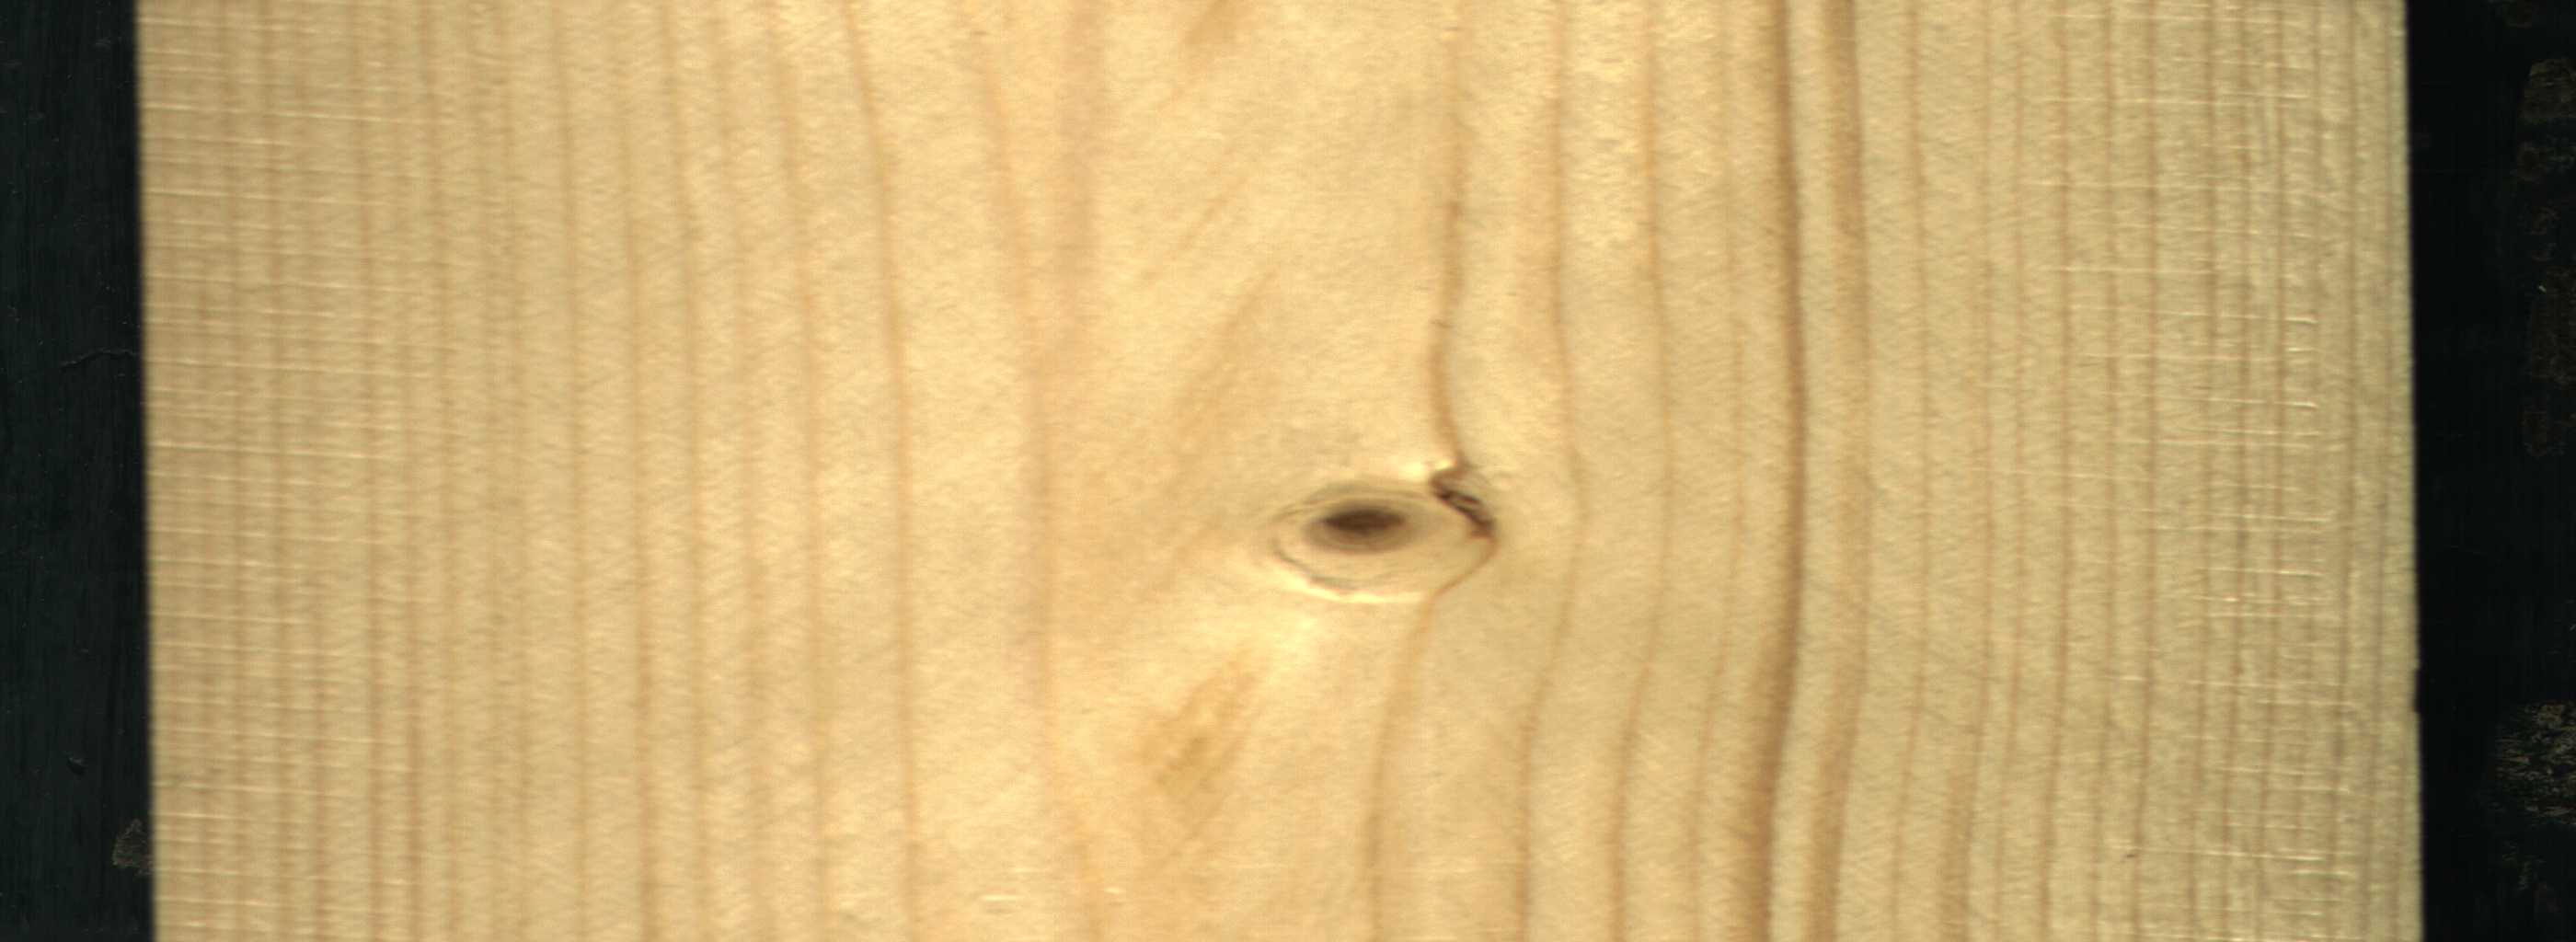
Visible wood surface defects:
resin
Live_Knot